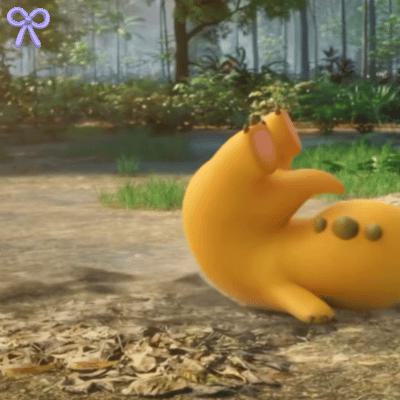
Label: nailong